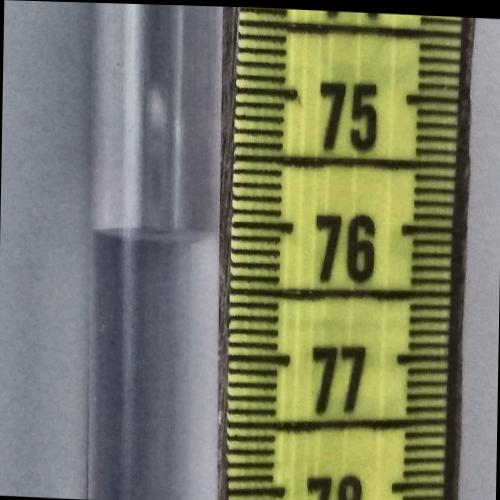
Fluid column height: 76.1 cm